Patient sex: F
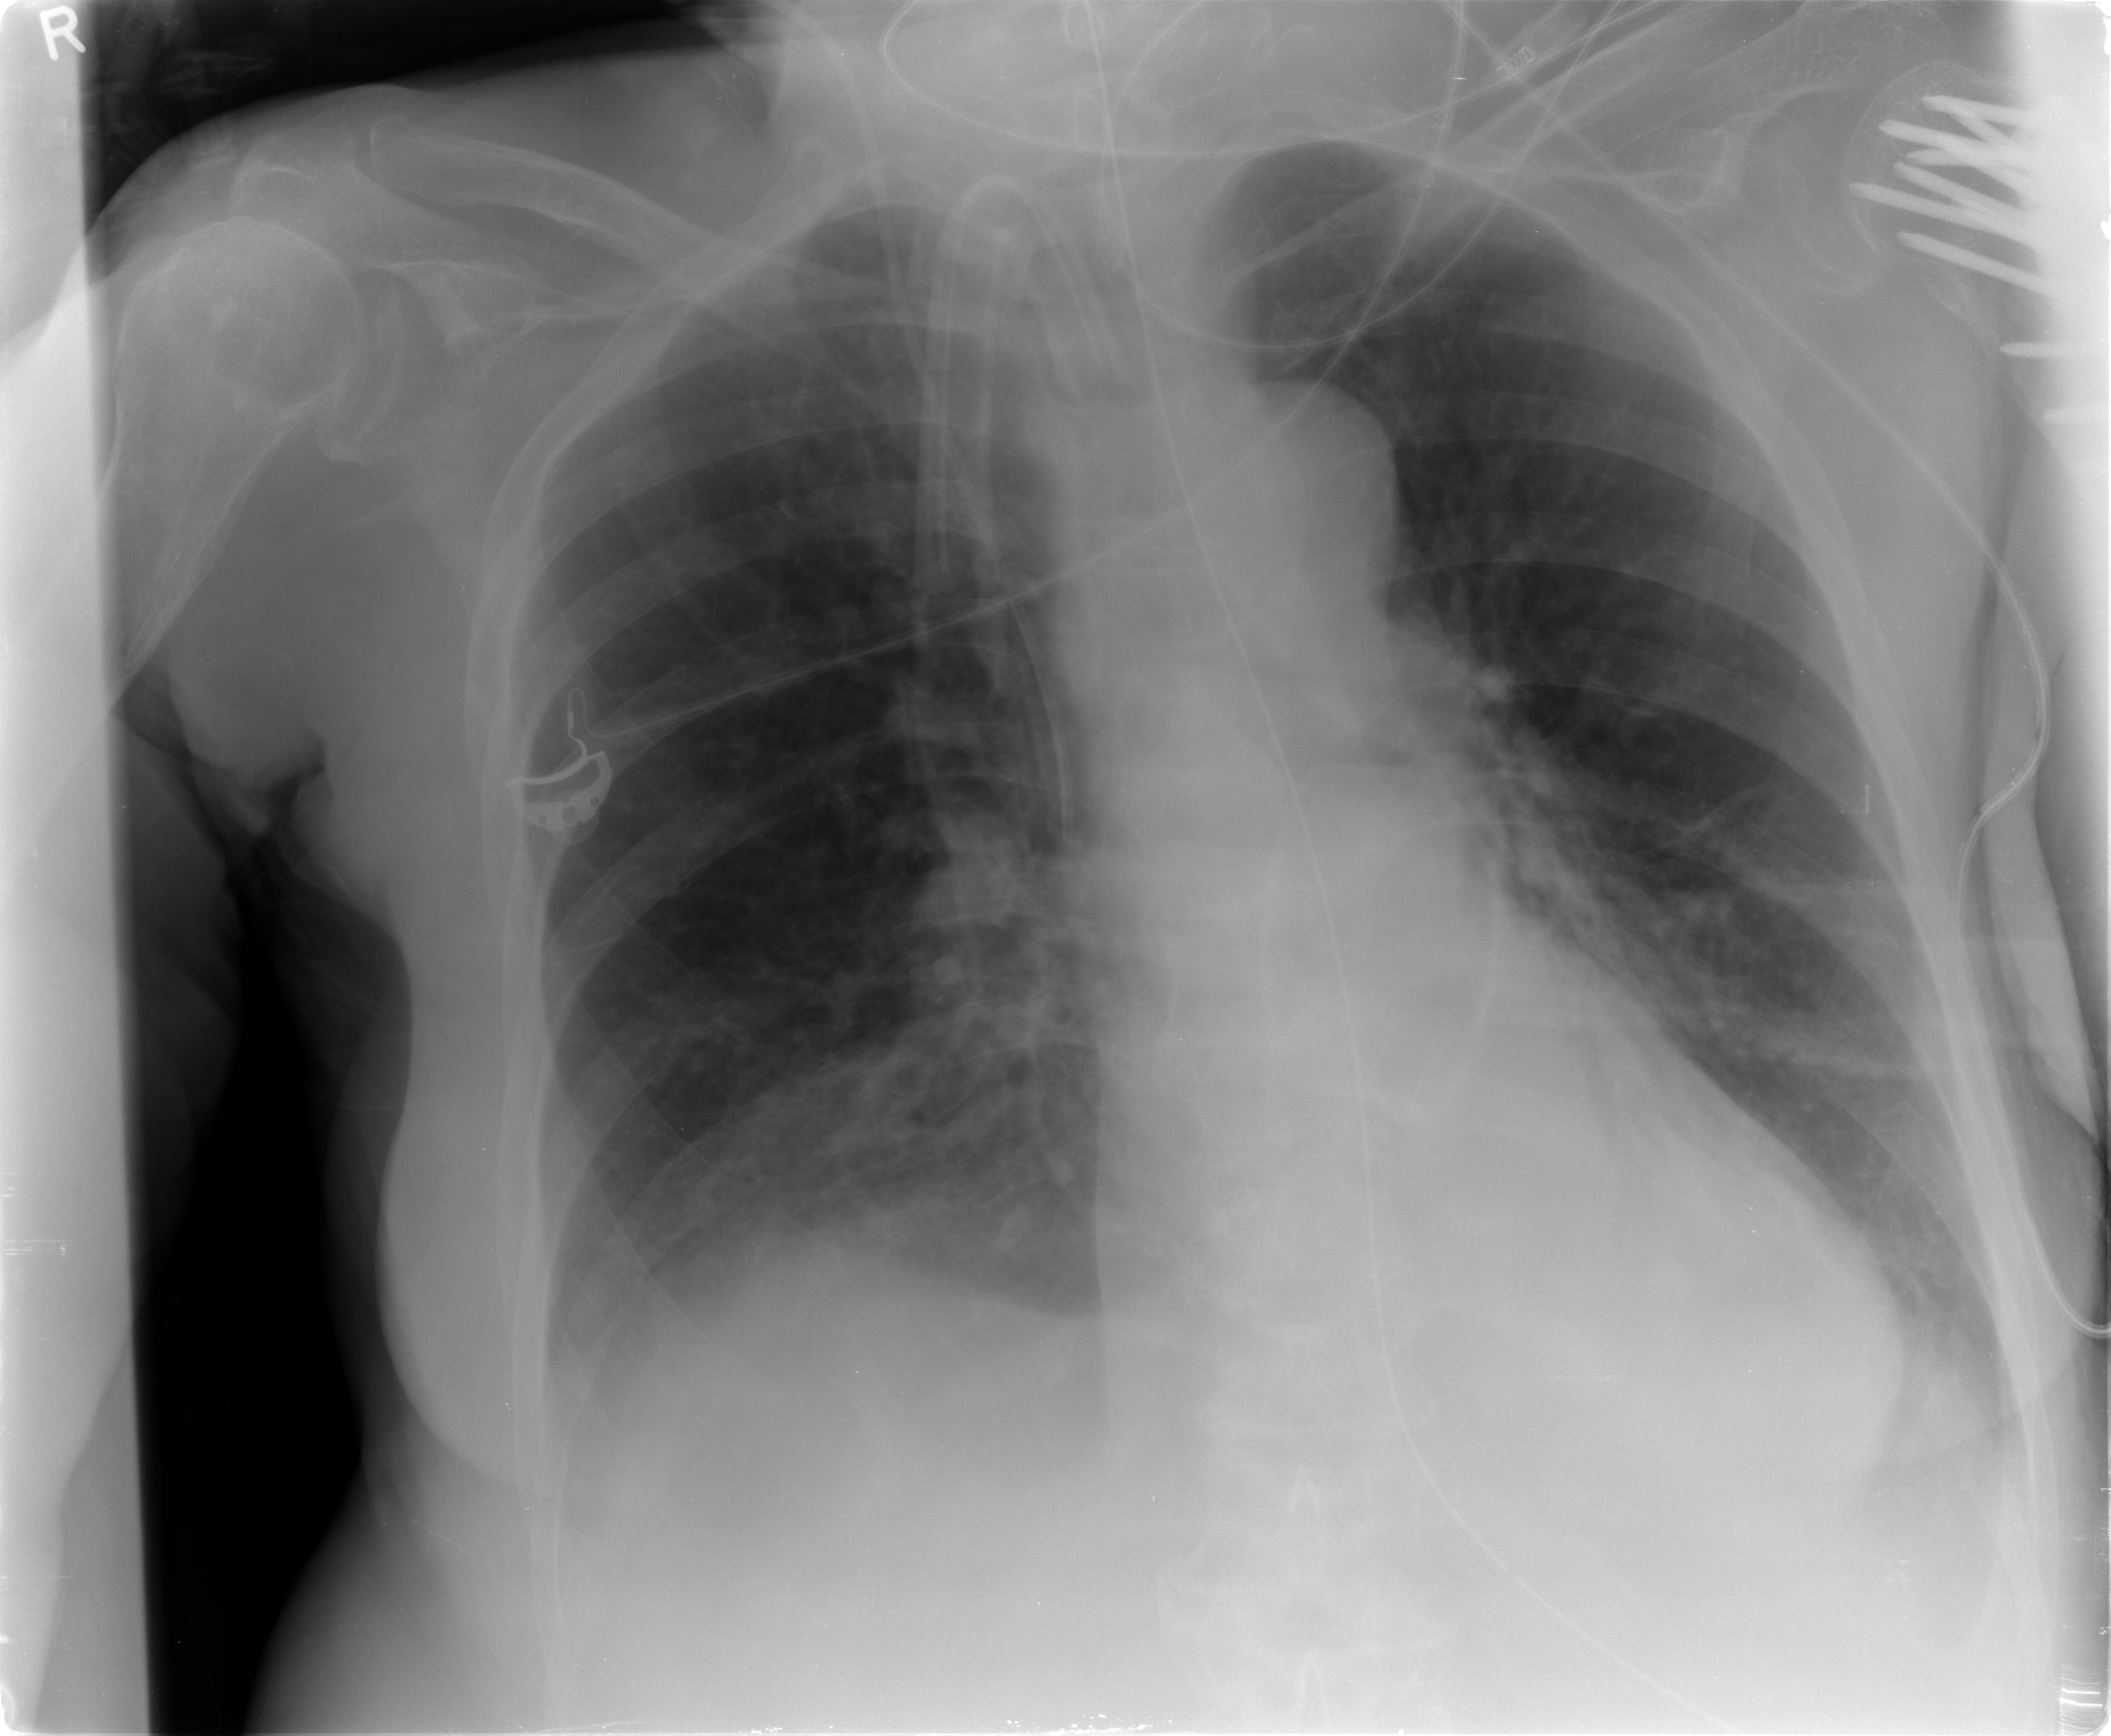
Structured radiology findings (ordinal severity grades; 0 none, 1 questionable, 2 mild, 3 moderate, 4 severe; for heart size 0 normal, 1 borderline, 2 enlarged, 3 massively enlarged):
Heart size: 0
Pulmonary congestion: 1
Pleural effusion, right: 2
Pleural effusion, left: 2
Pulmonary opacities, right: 1
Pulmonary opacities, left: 0
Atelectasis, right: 2
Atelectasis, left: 2